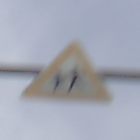
Verkehrszeichen: KinderRechts
Umgebung: Outdoor, Suburban
Tageszeit: MorningAfternoon
Wetter: PartlyCloudy
Licht: Natural
Jahreszeit: NotSpecified
Kontrast: HighContrast